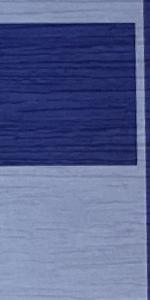
Label: Empty